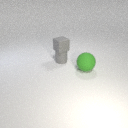
small gray rubber cube above small gray rubber cylinder